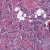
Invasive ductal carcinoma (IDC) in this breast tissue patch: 1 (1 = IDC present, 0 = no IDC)